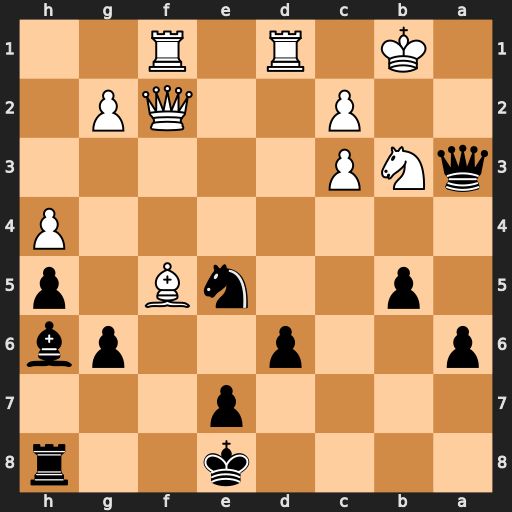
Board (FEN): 4k2r/4p3/p2p2pb/1p2nB1p/7P/qNP5/2P2QP1/1K1R1R2
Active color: b
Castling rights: k
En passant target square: -
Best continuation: Nc4 Bxg6+ Kd8 Qb6+ Nxb6